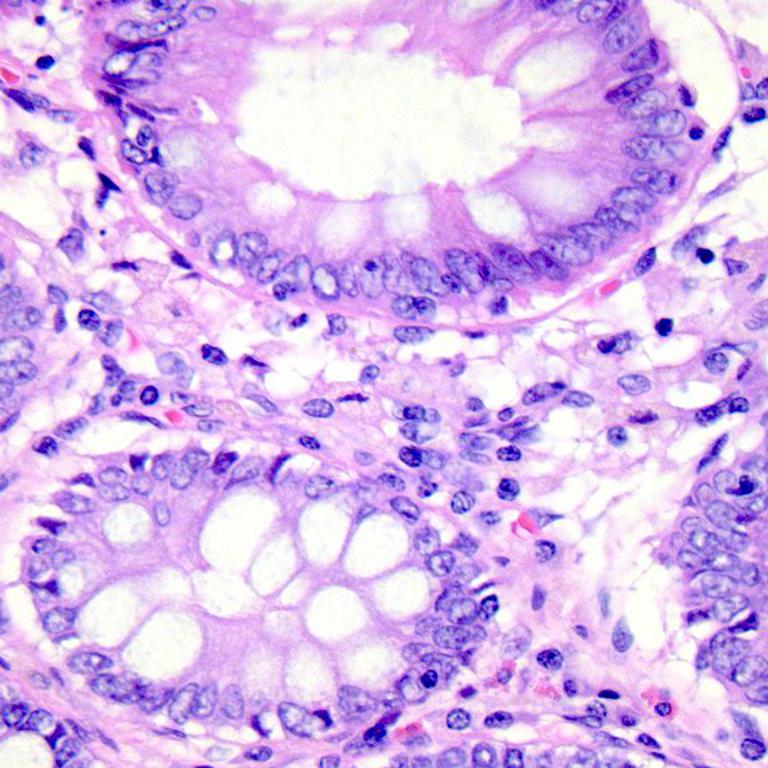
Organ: colon
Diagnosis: benign